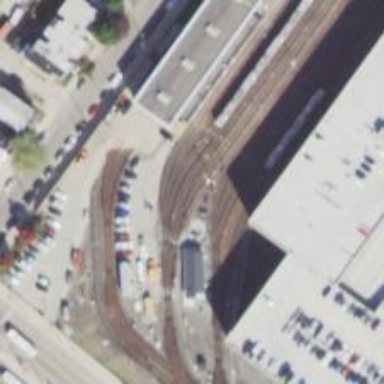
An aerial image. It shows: Electrified rail service yard.